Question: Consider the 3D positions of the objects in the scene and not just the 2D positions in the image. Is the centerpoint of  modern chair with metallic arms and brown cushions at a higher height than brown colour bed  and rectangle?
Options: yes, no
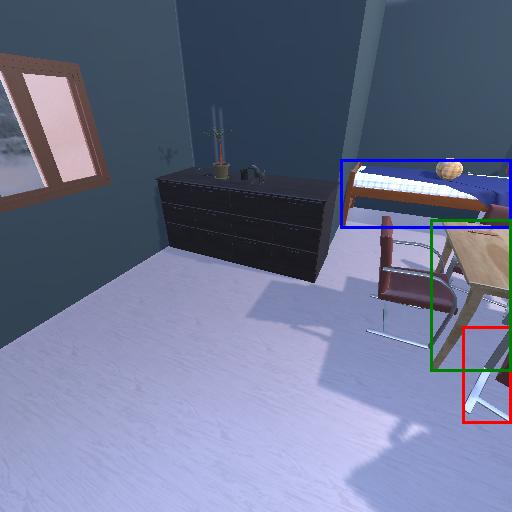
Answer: yes